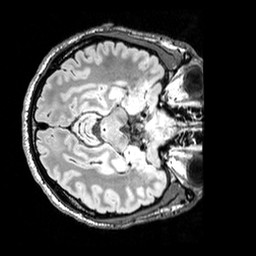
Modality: FLAIR
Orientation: axial
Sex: male
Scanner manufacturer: siemens
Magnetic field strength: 3 T
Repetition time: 5 s
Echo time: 0.395 s